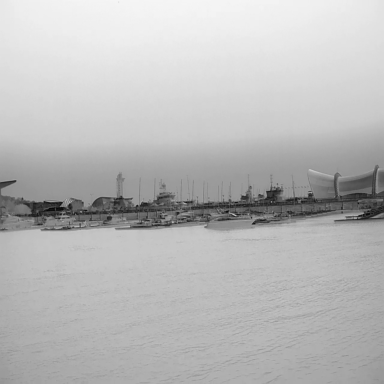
There are 14 objects shown in the infrared image, including seven container_ships, five canoes, and two liners.